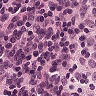
Metastatic tissue present: no